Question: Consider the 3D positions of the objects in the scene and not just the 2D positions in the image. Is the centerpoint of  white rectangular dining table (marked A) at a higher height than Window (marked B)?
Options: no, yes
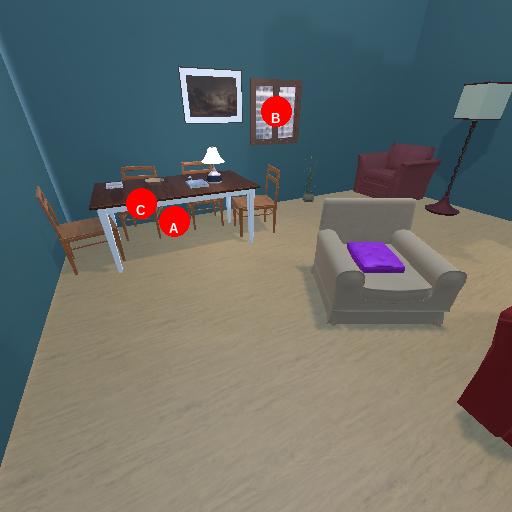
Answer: no